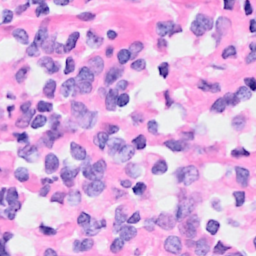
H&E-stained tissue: Breast